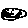
Label: smiley face